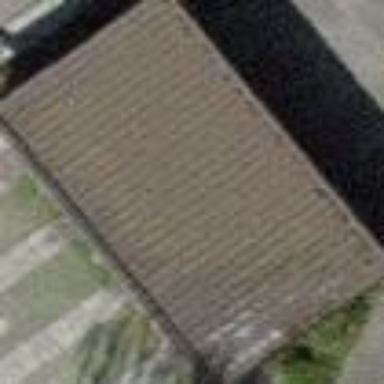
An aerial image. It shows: Group of garages.